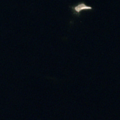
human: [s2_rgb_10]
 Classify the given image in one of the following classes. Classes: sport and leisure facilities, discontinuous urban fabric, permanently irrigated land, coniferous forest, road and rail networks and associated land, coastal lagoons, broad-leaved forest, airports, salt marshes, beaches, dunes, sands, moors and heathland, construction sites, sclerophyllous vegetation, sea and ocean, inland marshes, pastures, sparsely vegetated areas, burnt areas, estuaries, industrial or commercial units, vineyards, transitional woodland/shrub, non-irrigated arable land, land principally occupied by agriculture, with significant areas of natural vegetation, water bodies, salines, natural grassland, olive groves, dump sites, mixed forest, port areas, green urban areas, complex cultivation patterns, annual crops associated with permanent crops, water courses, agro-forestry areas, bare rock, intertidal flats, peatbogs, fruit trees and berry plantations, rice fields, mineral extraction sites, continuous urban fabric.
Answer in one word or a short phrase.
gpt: sea and ocean